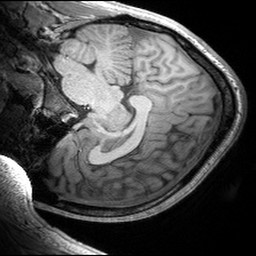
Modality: T1w
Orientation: sagittal
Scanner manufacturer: siemens
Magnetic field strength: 3 T
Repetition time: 2.53 s
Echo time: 0.00299 s